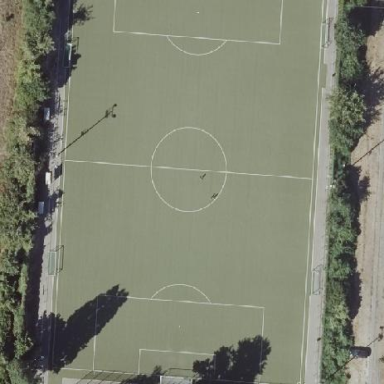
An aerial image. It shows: Artificial turf soccer pitch for leisure sport activities.